Field crop: tomato
Growth stage: 1
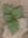
Species: solanum